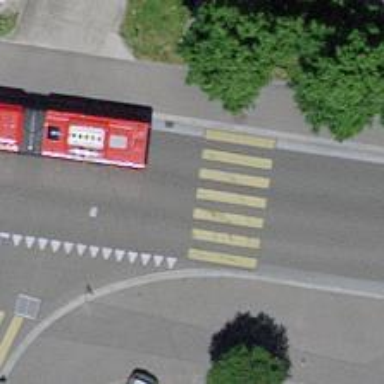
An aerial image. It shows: Kerb barrier.